Question: I want to put a QR code in a website, arguably it could be any image file that is served from an ASP.NET MVC Action -- but in this case its a QR code.
'''
<div class="qrcodeview" >
<h2>SCAN</h2>
<img id="qr" src="{{qrlink}}" />
</div>
'''
I am passing some querystring args to my endpoint to generate a QR code, which is returned as a GIF. Using AngularJS, I am setting the '<img/>' tags 'src' attribute.
The url and querystring are being constructed within an AngularJS controller.
My issue is that before Angular loads and binds the data to the control, I am getting a HTTP 404 Error when the browser tries to fetch the image, before the Angular expression is replaced.

Once the scripts have run the QR code displays, as expected.
Would prefer to not get this HTTP error. Can I defer the load somehow? Or use AngularJS slightly differently (more correctly?)
Thanks!
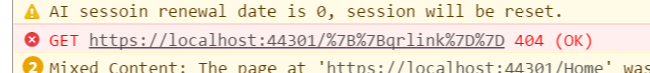
Answer: Using 'src' will cause a HTTP Request on initial load before AngularJS has had chance to update the attribute with the correct value.
Use 'ng-src' instead so that AngularJS can create the 'src' attribute when it's ready. This will then automatically fire off the HTTP Request to get the image.
'''
<div class="qrcodeview" >
<h2>SCAN</h2>
<img id="qr" ng-src="{{qrlink}}" />
</div>
'''
More information in the AngularJS documentation:
<URL>